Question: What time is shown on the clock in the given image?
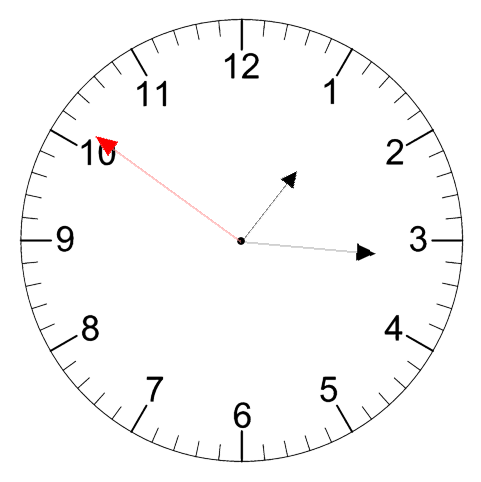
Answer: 01:15:51